Chest X-ray:
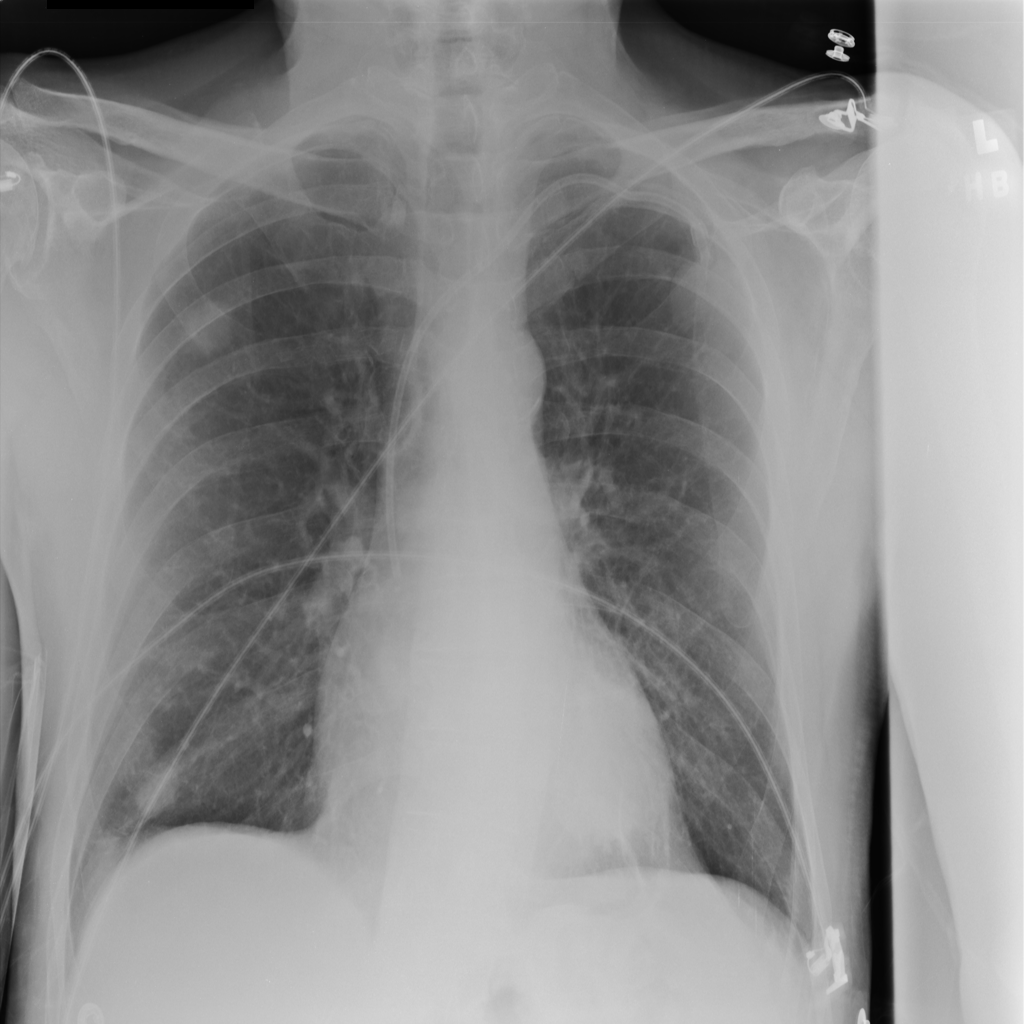
Findings: Mass, Diffuse Nodule
No abnormal finding: no